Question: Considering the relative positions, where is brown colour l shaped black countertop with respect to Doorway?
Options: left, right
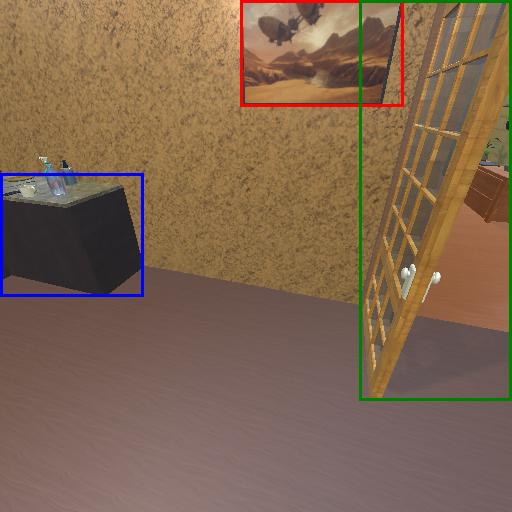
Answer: left